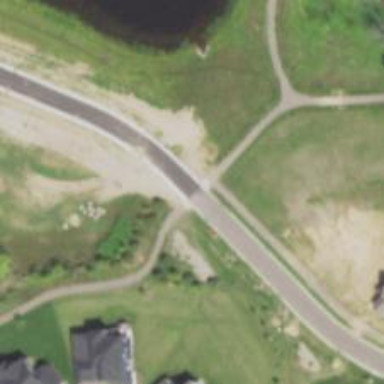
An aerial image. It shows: Asphalt cycleway with unmarked crossing.